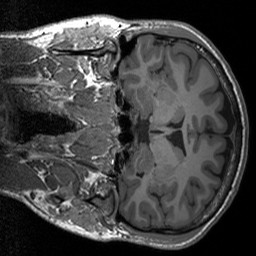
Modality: T1w
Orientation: coronal
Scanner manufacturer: siemens
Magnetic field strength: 3 T
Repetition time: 1.76 s
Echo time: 0.0022 s